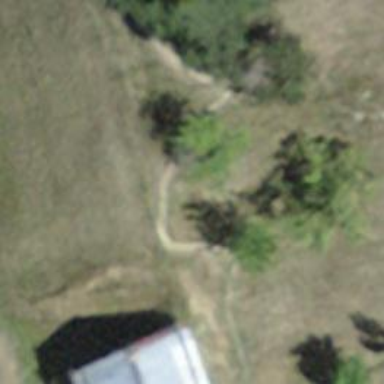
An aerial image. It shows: Unpaved path.